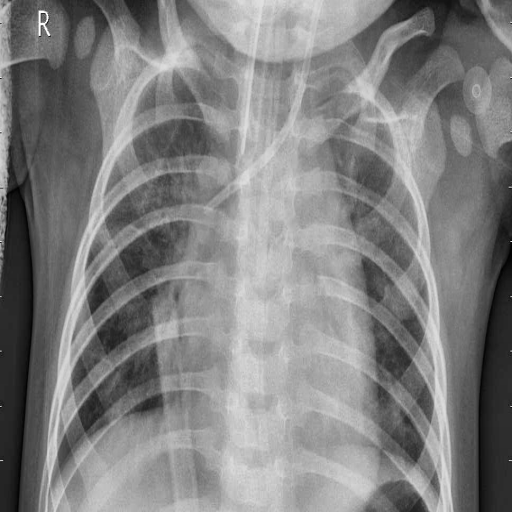
Finding: PNEUMONIA